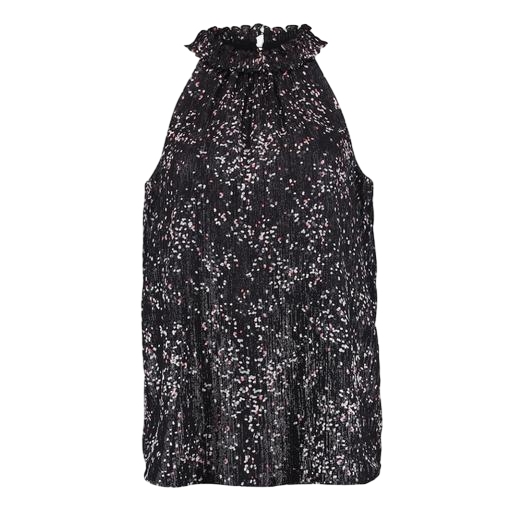
black petite printed mock-neck top only macy, black floral-print halter top, black floral-print gauze top, white background